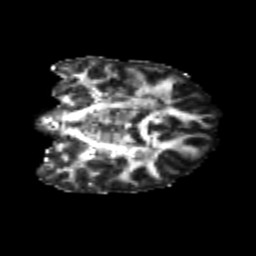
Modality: FA
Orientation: coronal
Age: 21
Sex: female
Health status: healthy
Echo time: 0.074 s